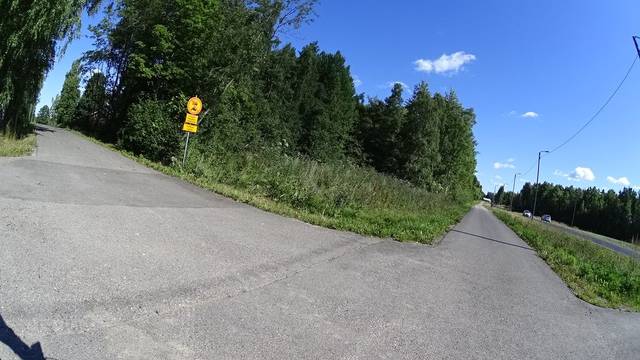
Region: Finland
Coordinates: 60.434, 25.061